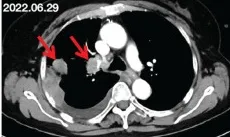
Changes in target lesion during treatment. (A-C) CT scan before treatment.
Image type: radiology (ct)